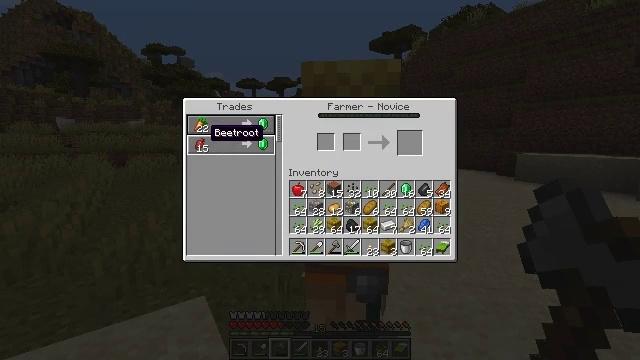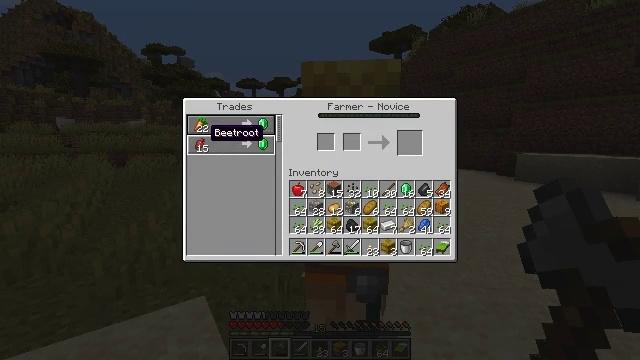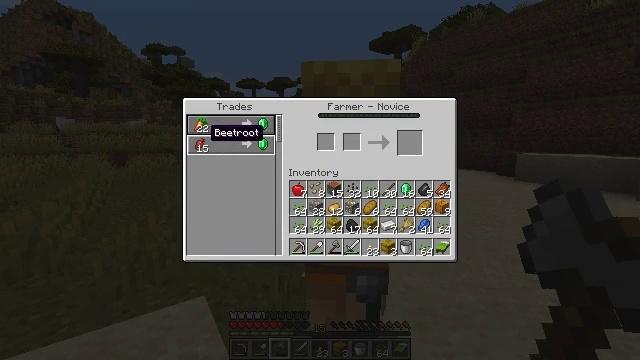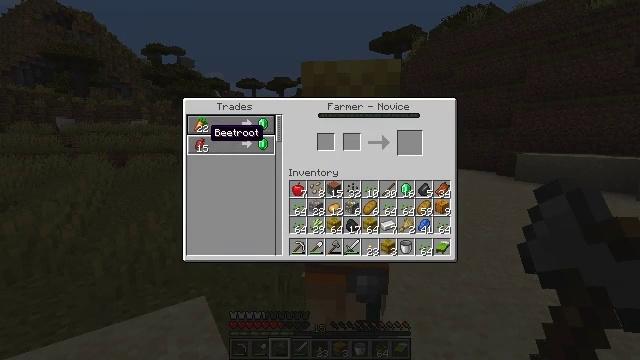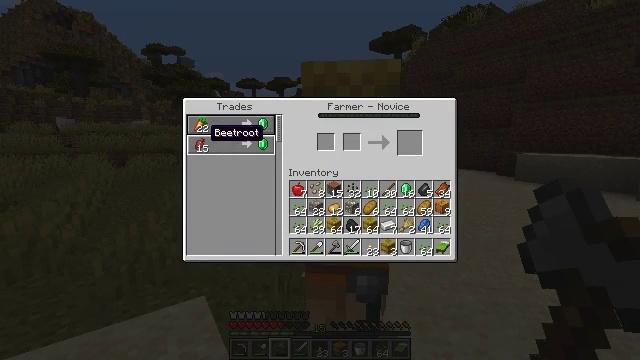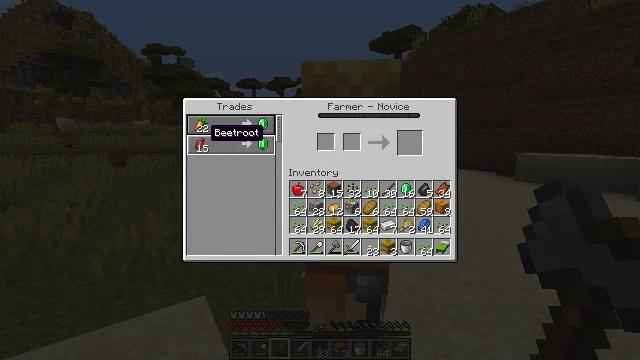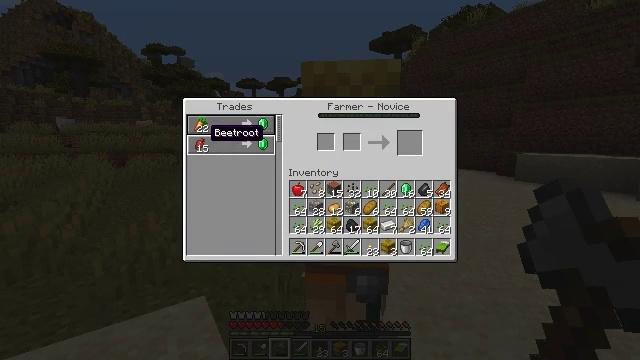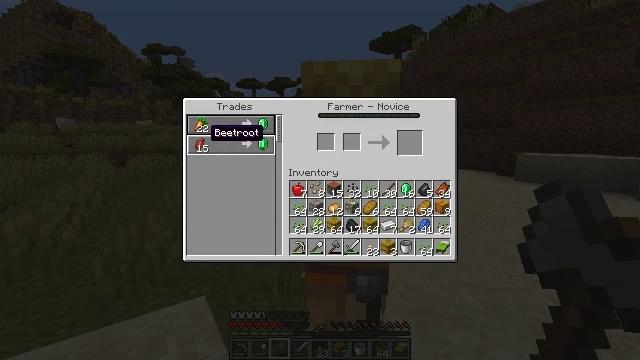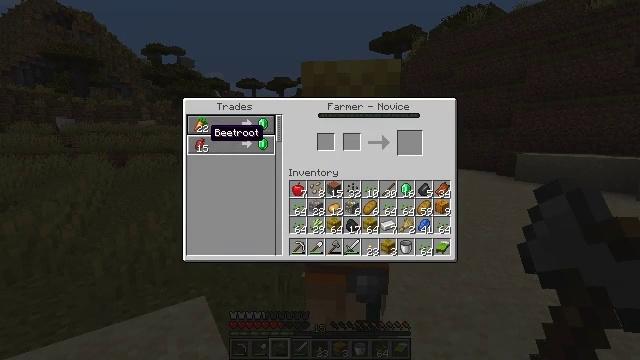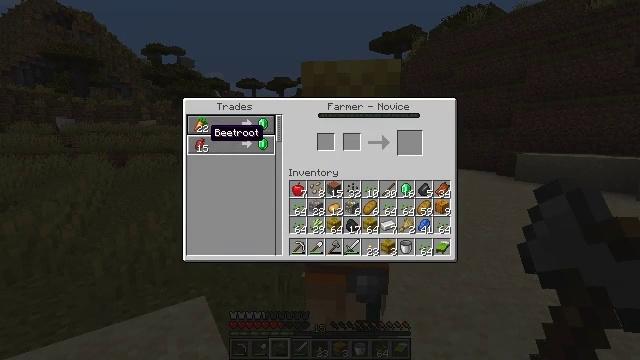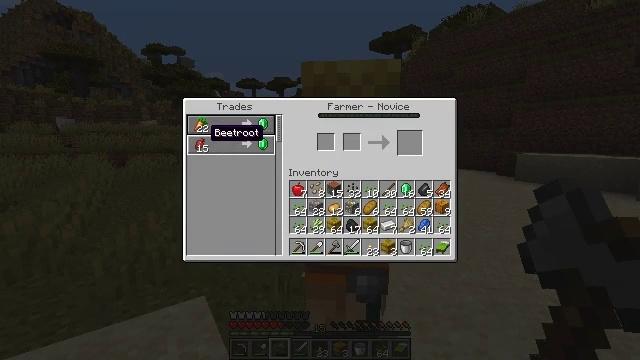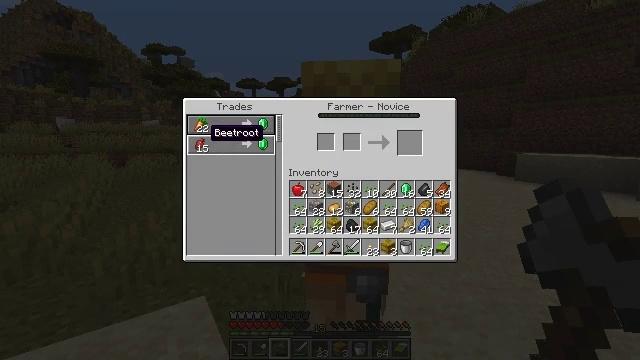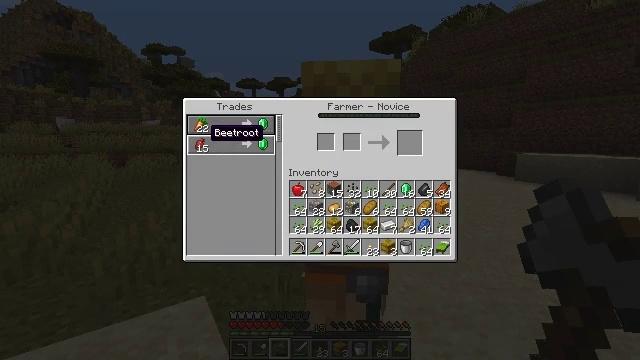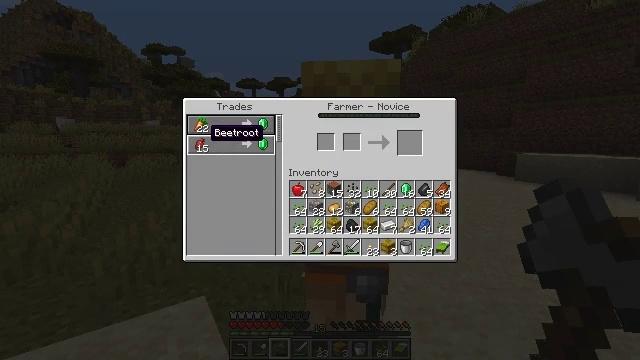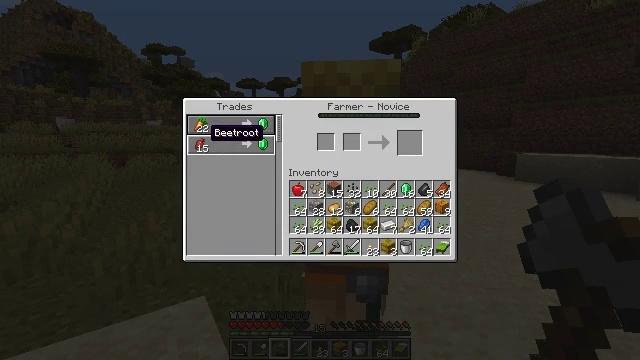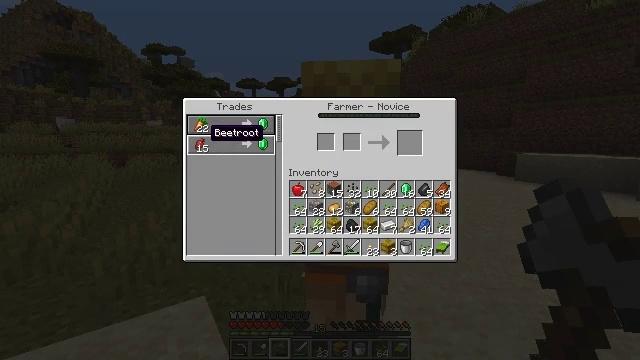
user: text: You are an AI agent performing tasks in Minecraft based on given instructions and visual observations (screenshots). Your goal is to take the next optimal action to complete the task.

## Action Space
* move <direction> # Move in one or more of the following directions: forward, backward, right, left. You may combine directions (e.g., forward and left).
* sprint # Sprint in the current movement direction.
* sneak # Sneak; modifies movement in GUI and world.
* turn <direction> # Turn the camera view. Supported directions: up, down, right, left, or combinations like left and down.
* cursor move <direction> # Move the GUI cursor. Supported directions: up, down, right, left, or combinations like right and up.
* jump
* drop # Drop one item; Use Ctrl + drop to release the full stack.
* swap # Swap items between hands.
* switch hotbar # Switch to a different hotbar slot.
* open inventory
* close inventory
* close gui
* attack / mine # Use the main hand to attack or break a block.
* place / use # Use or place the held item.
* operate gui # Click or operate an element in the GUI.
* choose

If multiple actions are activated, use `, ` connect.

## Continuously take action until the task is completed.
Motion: motion action
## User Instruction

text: Combat enemy.
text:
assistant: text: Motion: no_op
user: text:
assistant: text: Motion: no_op
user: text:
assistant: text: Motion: no_op
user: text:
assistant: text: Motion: no_op
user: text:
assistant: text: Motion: no_op
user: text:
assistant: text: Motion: no_op
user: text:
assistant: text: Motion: no_op
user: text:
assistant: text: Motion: no_op
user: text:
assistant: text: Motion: no_op
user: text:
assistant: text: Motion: no_op
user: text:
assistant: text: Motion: no_op
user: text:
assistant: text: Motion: no_op
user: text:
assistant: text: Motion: no_op
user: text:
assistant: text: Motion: no_op
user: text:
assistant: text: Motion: no_op
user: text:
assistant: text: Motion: no_op
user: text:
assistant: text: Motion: no_op
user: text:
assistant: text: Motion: no_op
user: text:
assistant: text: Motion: no_op
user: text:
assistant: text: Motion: no_op
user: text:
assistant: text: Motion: no_op
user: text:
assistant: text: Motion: no_op
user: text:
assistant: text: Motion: no_op
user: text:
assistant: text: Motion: no_op
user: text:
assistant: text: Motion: no_op
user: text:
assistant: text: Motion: close gui
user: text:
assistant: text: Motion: no_op
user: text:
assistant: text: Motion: no_op
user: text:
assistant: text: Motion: turn right
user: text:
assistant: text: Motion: turn right